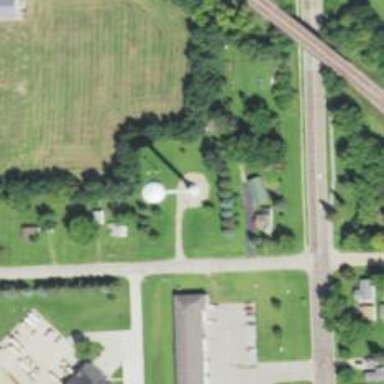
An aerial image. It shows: Water tower that is man-made.